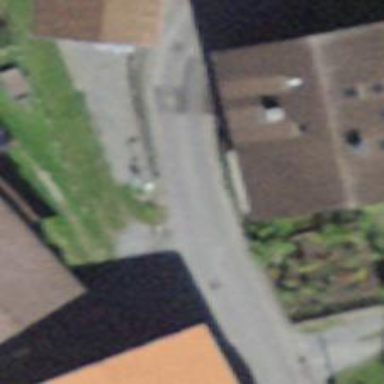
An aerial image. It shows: Asphalt road in living street.